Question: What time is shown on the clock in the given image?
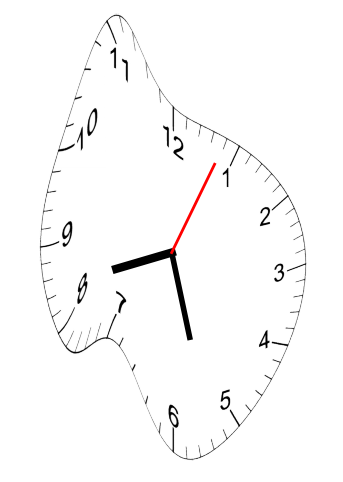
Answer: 08:27:04